Question: I'm struggling on the PixiJs API for sprite sheets although I suspect this comes partly from a lack of understanding of the 'app.loader' function. so I've been trying to build a basic Chess game in javascript and for this, I am using this generic pieces sprite sheet I found on Wikipedia

The long and short of it is assuming I have managed to correctly load the data in properly I am unsure of how to access the texture data outside of the function call as shown in my code below and so the result is an error saying: 'textures is undefined'.
here is the code that i have written as of yet
'''
const app = new PIXI.Application();
document.body.appendChild(app.view);
key = ['w_king', 'w_queen', 'w_bishop', 'w_knight', 'w_castle', 'w_pawn',
'b_king', 'b_queen', 'b_bishop', 'b_knight', 'b_castle', 'b_pawn'];
app.loader.add('spritesheet', 'pieces.json')
.load( _=>
{
const textures = key.map(k => PIXI.Texture.from(k));
});
var sprite = PIXI.Sprite(textures[1]);
app.stage.addChild(sprite)
'''
also, this is the JSON file.
'''
{"frames":
{
"w_king":{
"frame":{"x":0,"y":0,"w":426,"h":426},
"sourceSize":{"w":426,"h":426},
"spriteSourceSize":{"x":0,"y":0,"w":426,"h":32}},
"w_queen":{
"frame":{"x":426,"y":0,"w":426,"h":426},
"sourceSize":{"w":426,"h":426},
"spriteSourceSize":{"x":0,"y":0,"w":426,"h":426}},
"w_bishop":{
"frame":{"x":852,"y":0,"w":426,"h":426},
"sourceSize":{"w":426,"h":426},
"spriteSourceSize":{"x":0,"y":0,"w":426,"h":426}},
"w_knight":{
"frame":{"x":1278,"y":0,"w":426,"h":426},
"sourceSize":{"w":426,"h":426},
"spriteSourceSize":{"x":0,"y":0,"w":426,"h":426}},
"w_castle":{
"frame":{"x":1704,"y":0,"w":426,"h":426},
"sourceSize":{"w":426,"h":426},
"spriteSourceSize":{"x":0,"y":0,"w":426,"h":426}},
"w_pawn":{
"frame":{"x":2130,"y":0,"w":426,"h":426},
"sourceSize":{"w":426,"h":426},
"spriteSourceSize":{"x":0,"y":0,"w":426,"h":426}},
"b_king":{
"frame":{"x":0,"y":0,"w":426,"h":426},
"sourceSize":{"w":426,"h":426},
"spriteSourceSize":{"x":0,"y":0,"w":426,"h":32}},
"b_queen":{
"frame":{"x":426,"y":0,"w":426,"h":426},
"sourceSize":{"w":426,"h":426},
"spriteSourceSize":{"x":0,"y":0,"w":426,"h":426}},
"b_bishop":{
"frame":{"x":852,"y":0,"w":426,"h":426},
"sourceSize":{"w":426,"h":426},
"spriteSourceSize":{"x":0,"y":0,"w":426,"h":426}},
"b_knight":{
"frame":{"x":1278,"y":0,"w":426,"h":426},
"sourceSize":{"w":426,"h":426},
"spriteSourceSize":{"x":0,"y":0,"w":426,"h":426}},
"b_castle":{
"frame":{"x":1704,"y":0,"w":426,"h":426},
"sourceSize":{"w":426,"h":426},
"spriteSourceSize":{"x":0,"y":0,"w":426,"h":426}},
"b_pawn":{
"frame":{"x":2130,"y":0,"w":426,"h":426},
"sourceSize":{"w":426,"h":426},
"spriteSourceSize":{"x":0,"y":0,"w":426,"h":426}}},
"meta":{
"image":"spriteSheet.png",
"format":"RGBA8888",
"size":{"w":2560,"h":853},
"scale":1}}
'''
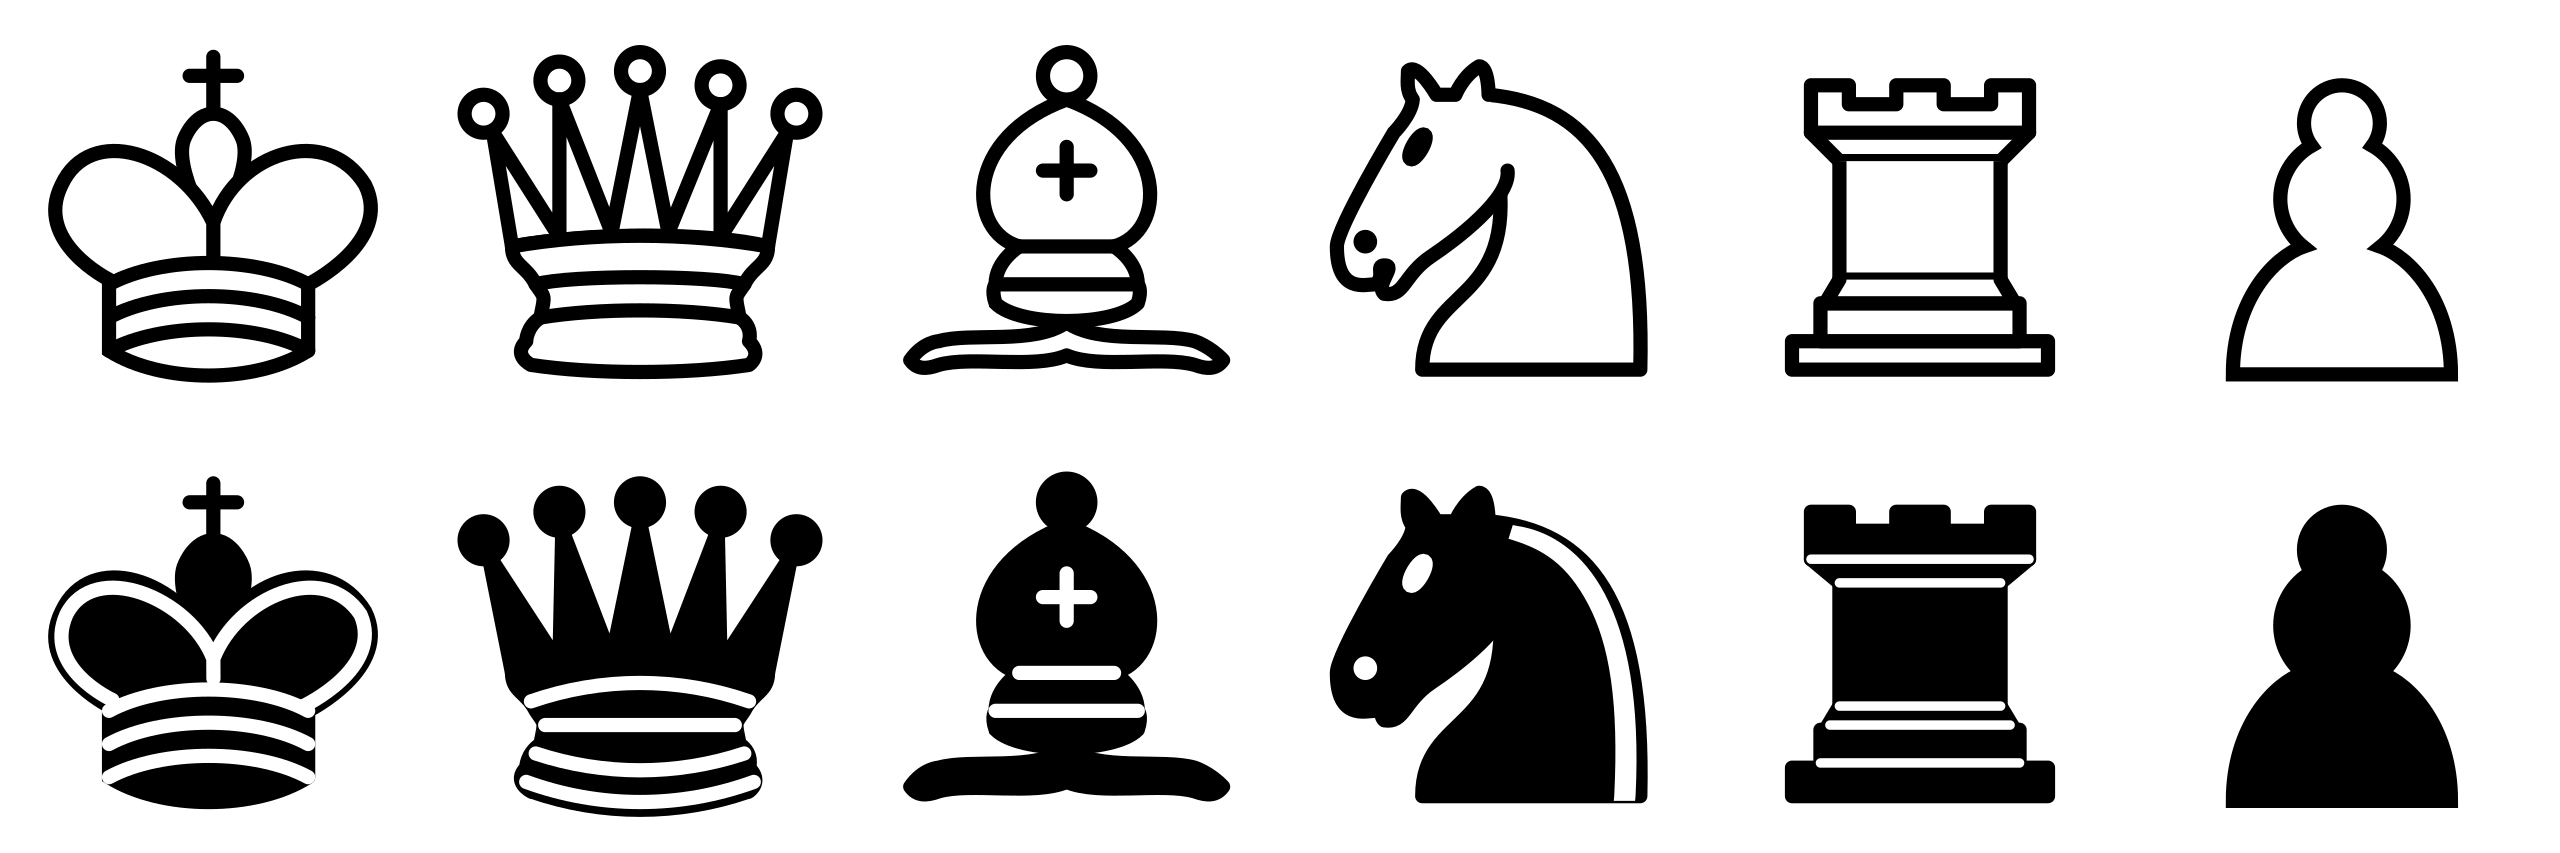
Answer: Loading the textures is an asynchronous call. As a consequence, every action that you perform on the results has to be made within the load callback (or handled in some other way, eg. promises). This is not specific to PIXI, but rather the asynchronous nature of JavaScript.
Furthermore, the 'textures' variable is accessible within the arrow function only and it won't be available outside of that block. I recommend reading more about variables scope in JavaScript to better understand the problem.
This is the fixed code:
'''
app.loader.add('spritesheet', 'pieces.json')
.load(_ => {
const textures = key.map(k => PIXI.Texture.from(k));
const sprite = PIXI.Sprite(textures[1]);
app.stage.addChild(sprite)
});
'''